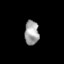
Tissue: skin
Cell type: Epithelial cells
Senescence score: 0.2631
Nuclear area (px): 338
Mean DAPI intensity: 162.349